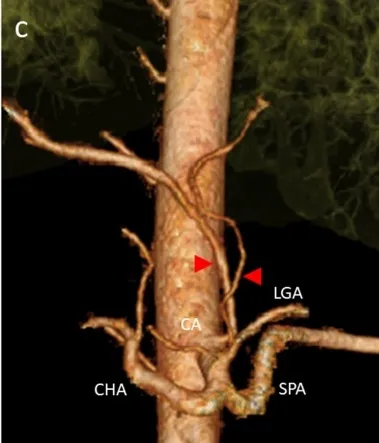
Chest computed tomography (CT) shows bilateral intralobar pulmonary sequestration. (b) Hyperinflated lesion can be seen in the identical segment of the left lung. Right aberrant artery arising from the celiac artery and left aberrant artery arising from the left gastric artery entering the affected segments (arrowhead).
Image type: radiology (ct)